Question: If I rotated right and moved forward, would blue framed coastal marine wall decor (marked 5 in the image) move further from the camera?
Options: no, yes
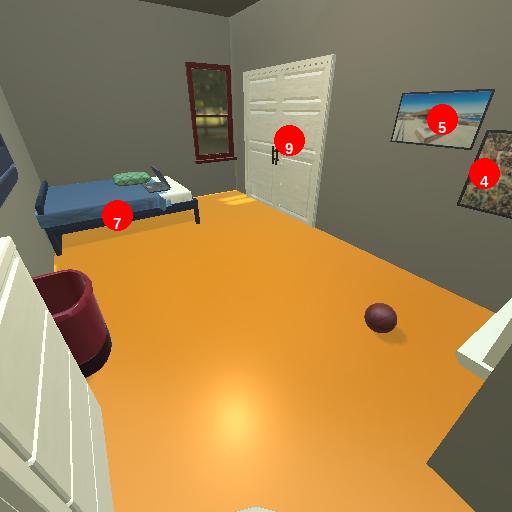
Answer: no